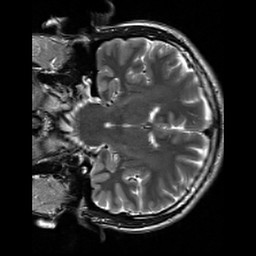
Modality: T2w
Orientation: coronal
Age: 29
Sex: male
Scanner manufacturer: siemens
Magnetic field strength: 3 T
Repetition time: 7 s
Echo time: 0.09 s